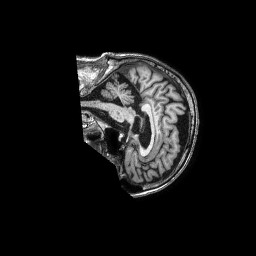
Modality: T1w
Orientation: sagittal
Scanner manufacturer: philips
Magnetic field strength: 1.5 T
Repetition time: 0.007056 s
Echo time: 0.003194 s